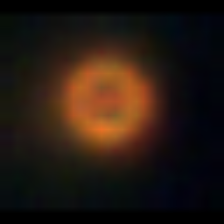
Taxon: NanoPlankton
Group: Other